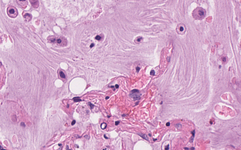
Tumor epithelial tissue: no
Tumor-associated stroma tissue: no
Normal tissue: yes